Interaction volume radius: 5 \u00c5
Interaction volume height: 10 \u00c5
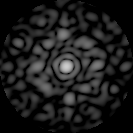
Disorder parameter: 0.875